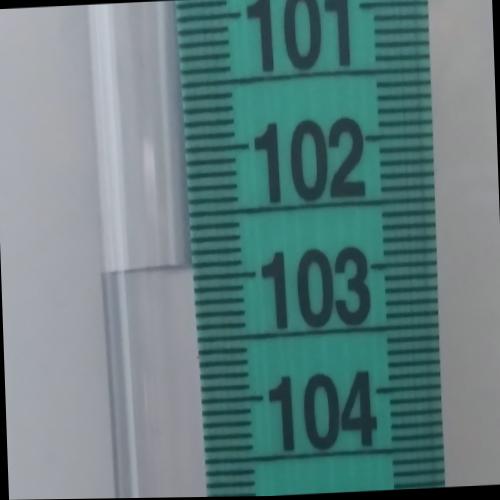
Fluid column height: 102.9 cm